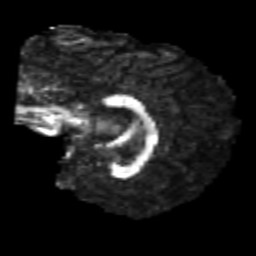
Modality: FA
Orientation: sagittal
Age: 23
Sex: male
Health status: healthy
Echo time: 0.074 s